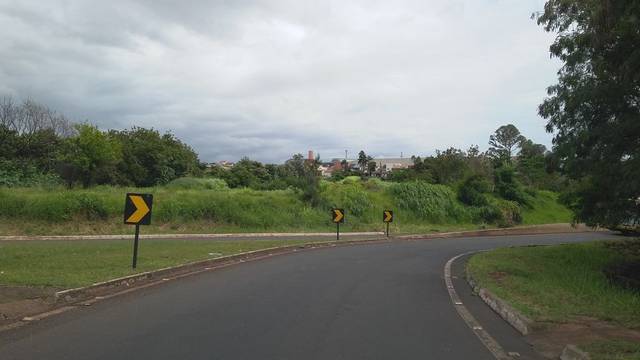
Region: Brazil
Coordinates: -23.293, -51.15